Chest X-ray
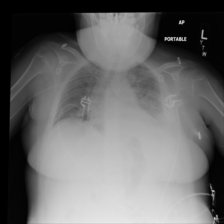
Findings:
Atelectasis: negative
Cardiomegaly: negative
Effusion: positive
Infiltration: negative
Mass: negative
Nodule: negative
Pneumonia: negative
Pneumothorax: negative
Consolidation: negative
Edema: negative
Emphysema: negative
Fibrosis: negative
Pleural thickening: negative
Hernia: negative